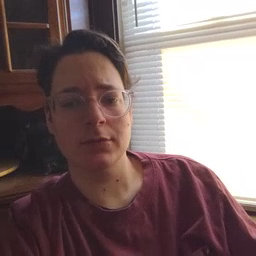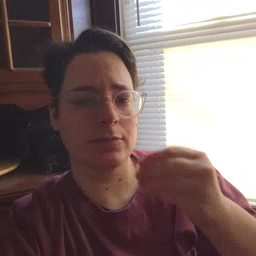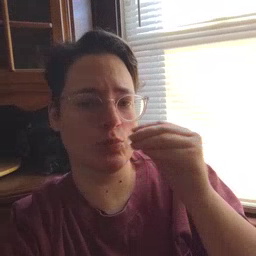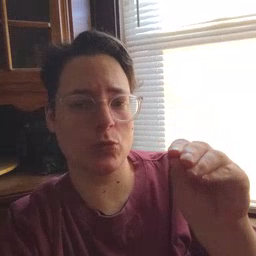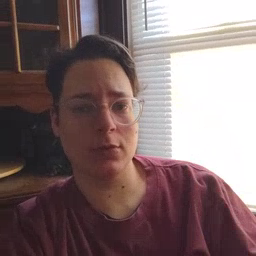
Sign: kiss